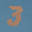
Label: 3